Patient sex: F
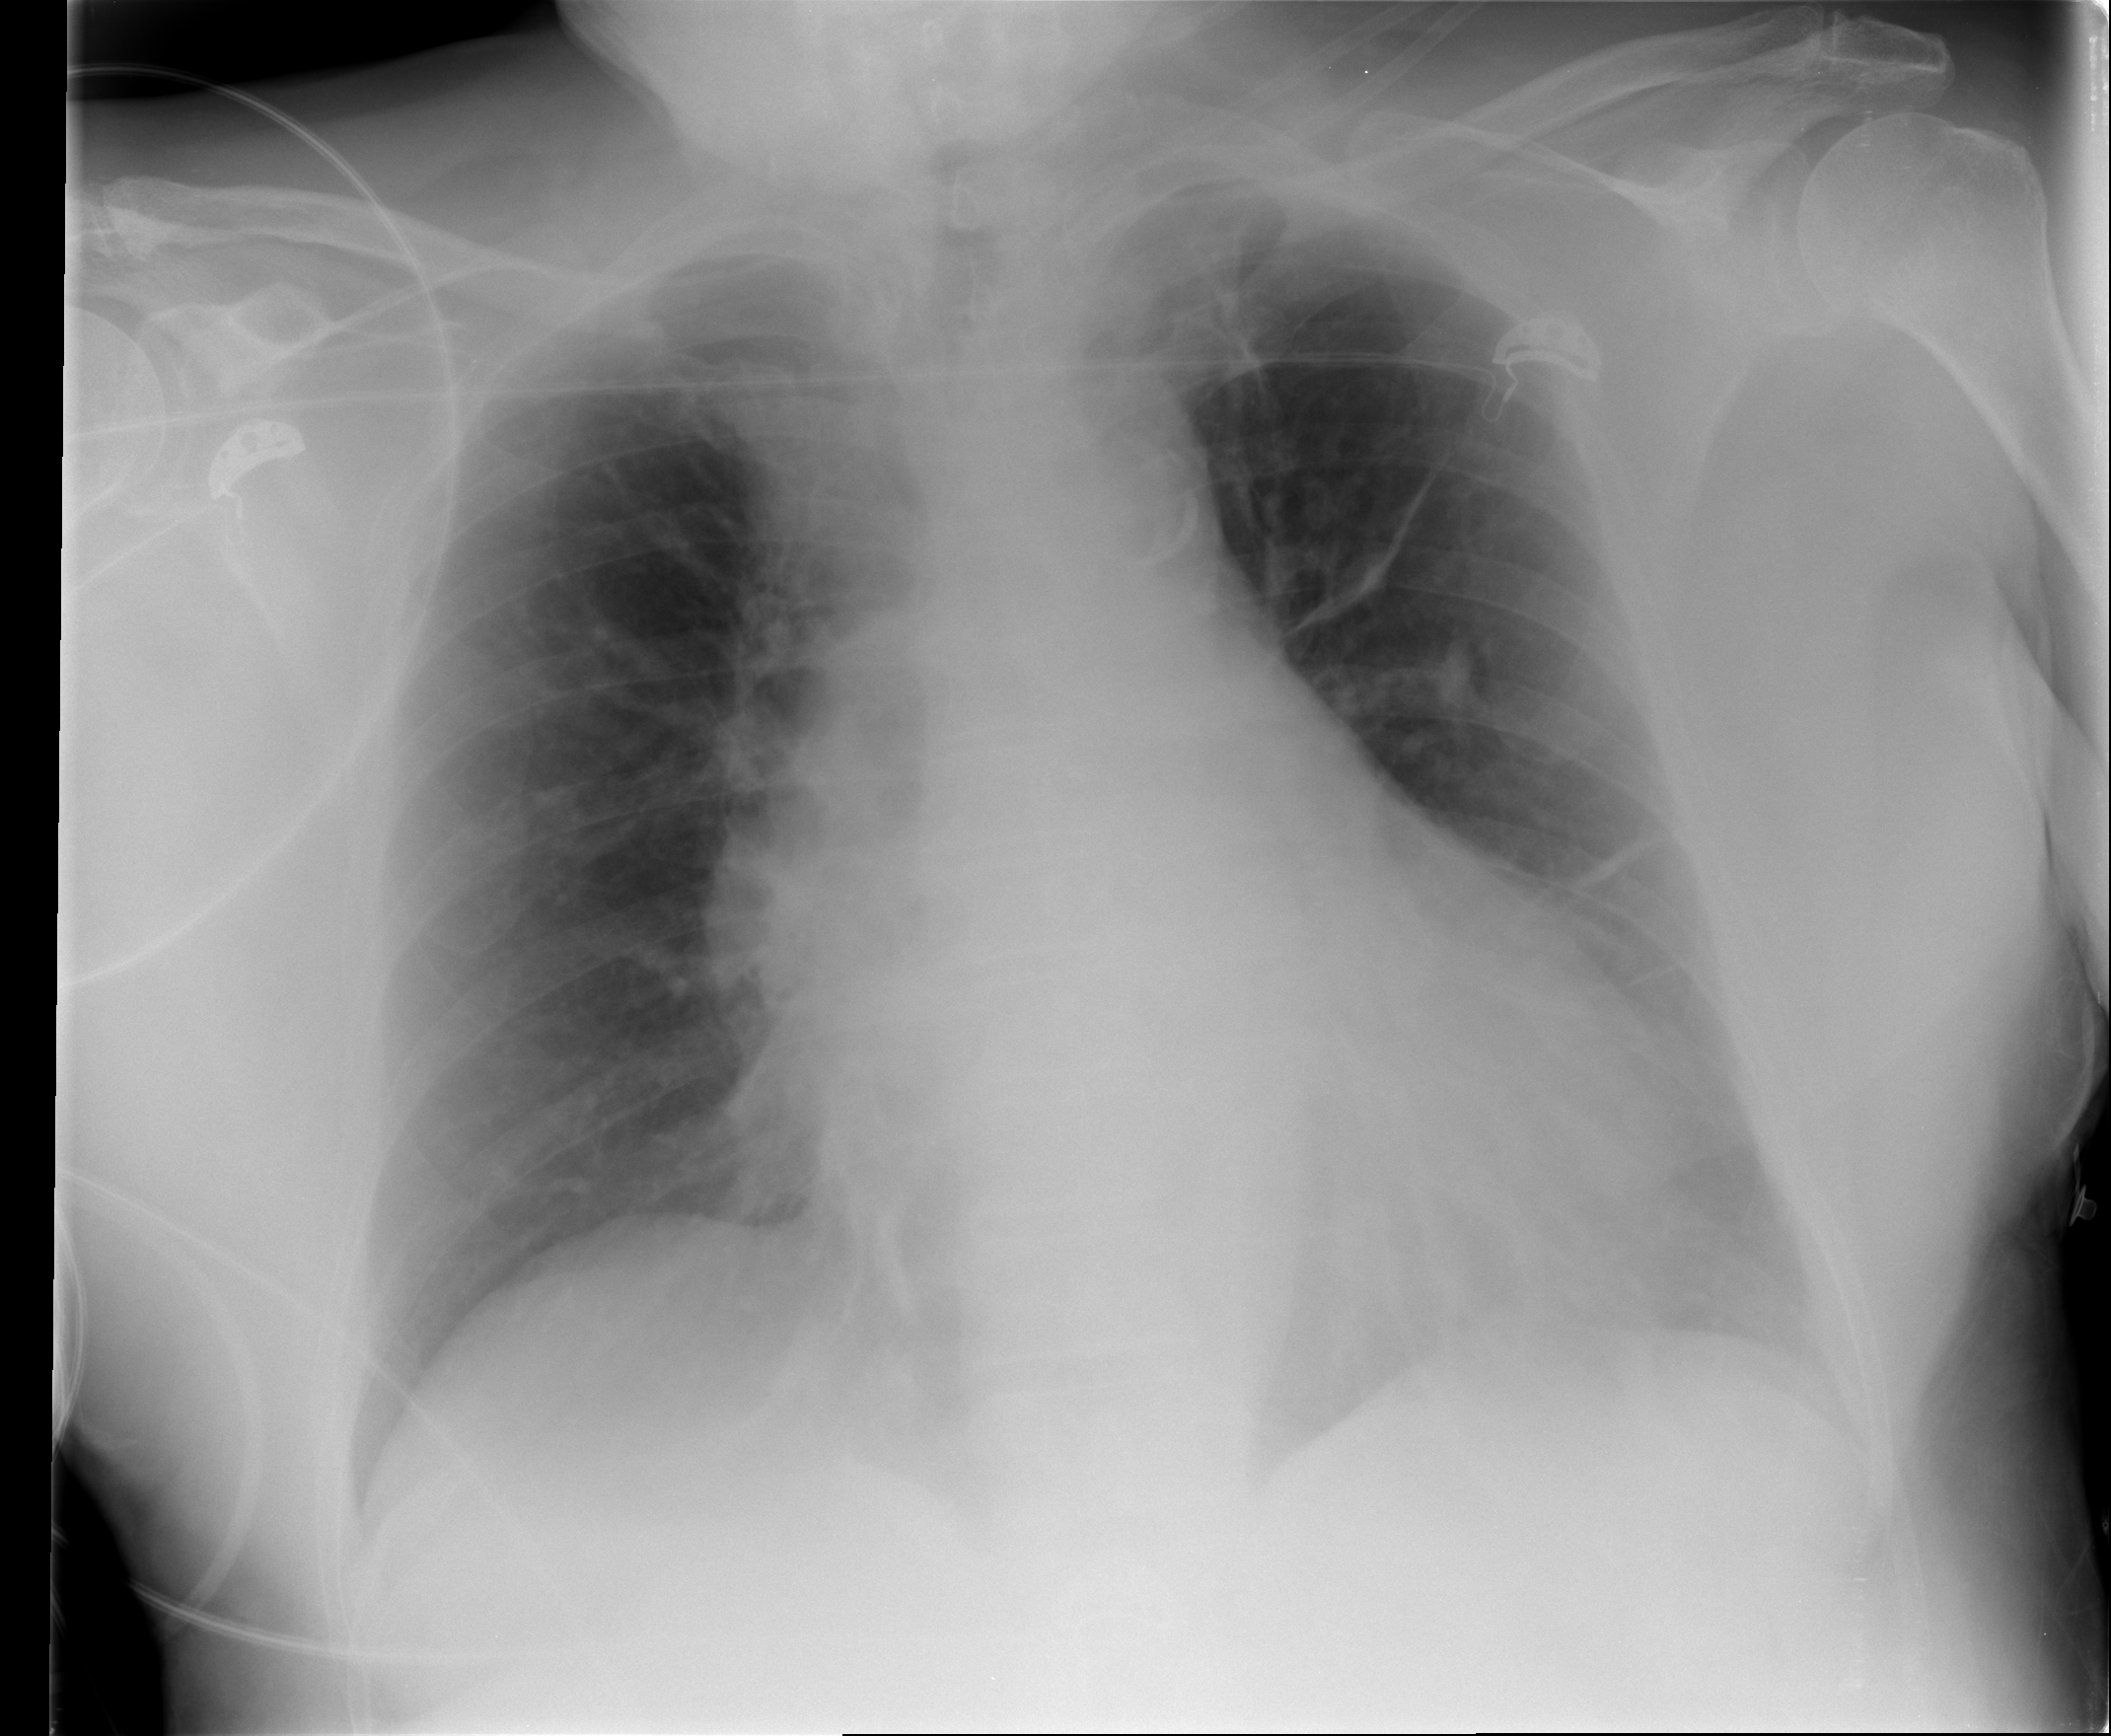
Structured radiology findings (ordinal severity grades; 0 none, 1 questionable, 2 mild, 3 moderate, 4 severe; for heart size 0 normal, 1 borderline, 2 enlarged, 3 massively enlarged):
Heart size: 3
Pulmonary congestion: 2
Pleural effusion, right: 0
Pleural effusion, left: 1
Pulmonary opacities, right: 0
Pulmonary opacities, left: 0
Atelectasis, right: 0
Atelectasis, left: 2